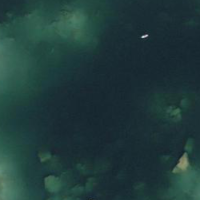
EUNIS habitat code: 14
Species observed at this site:
Vaccinium vitis-idaea
Phoxinus phoxinus